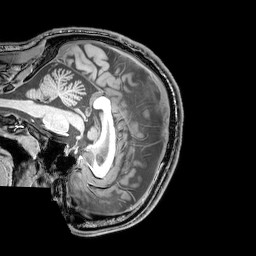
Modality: T1w
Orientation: sagittal
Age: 24
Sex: male
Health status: healthy
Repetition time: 0.081 s
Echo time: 0.037 s